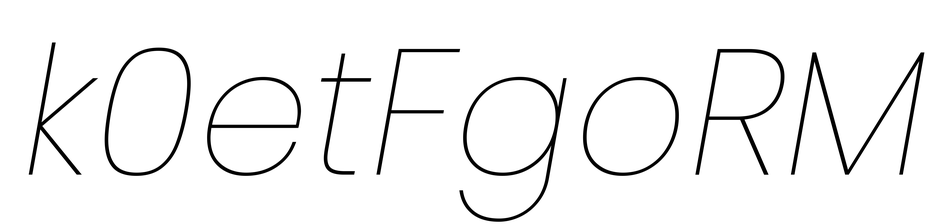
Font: Poppins-ThinItalic